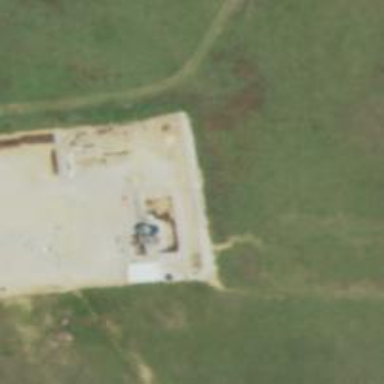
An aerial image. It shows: Storage tank with man-made structure.